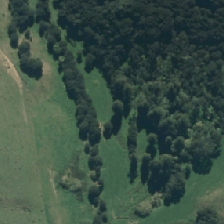
Land cover: broadleaved_indigenous_hardwood